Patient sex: M
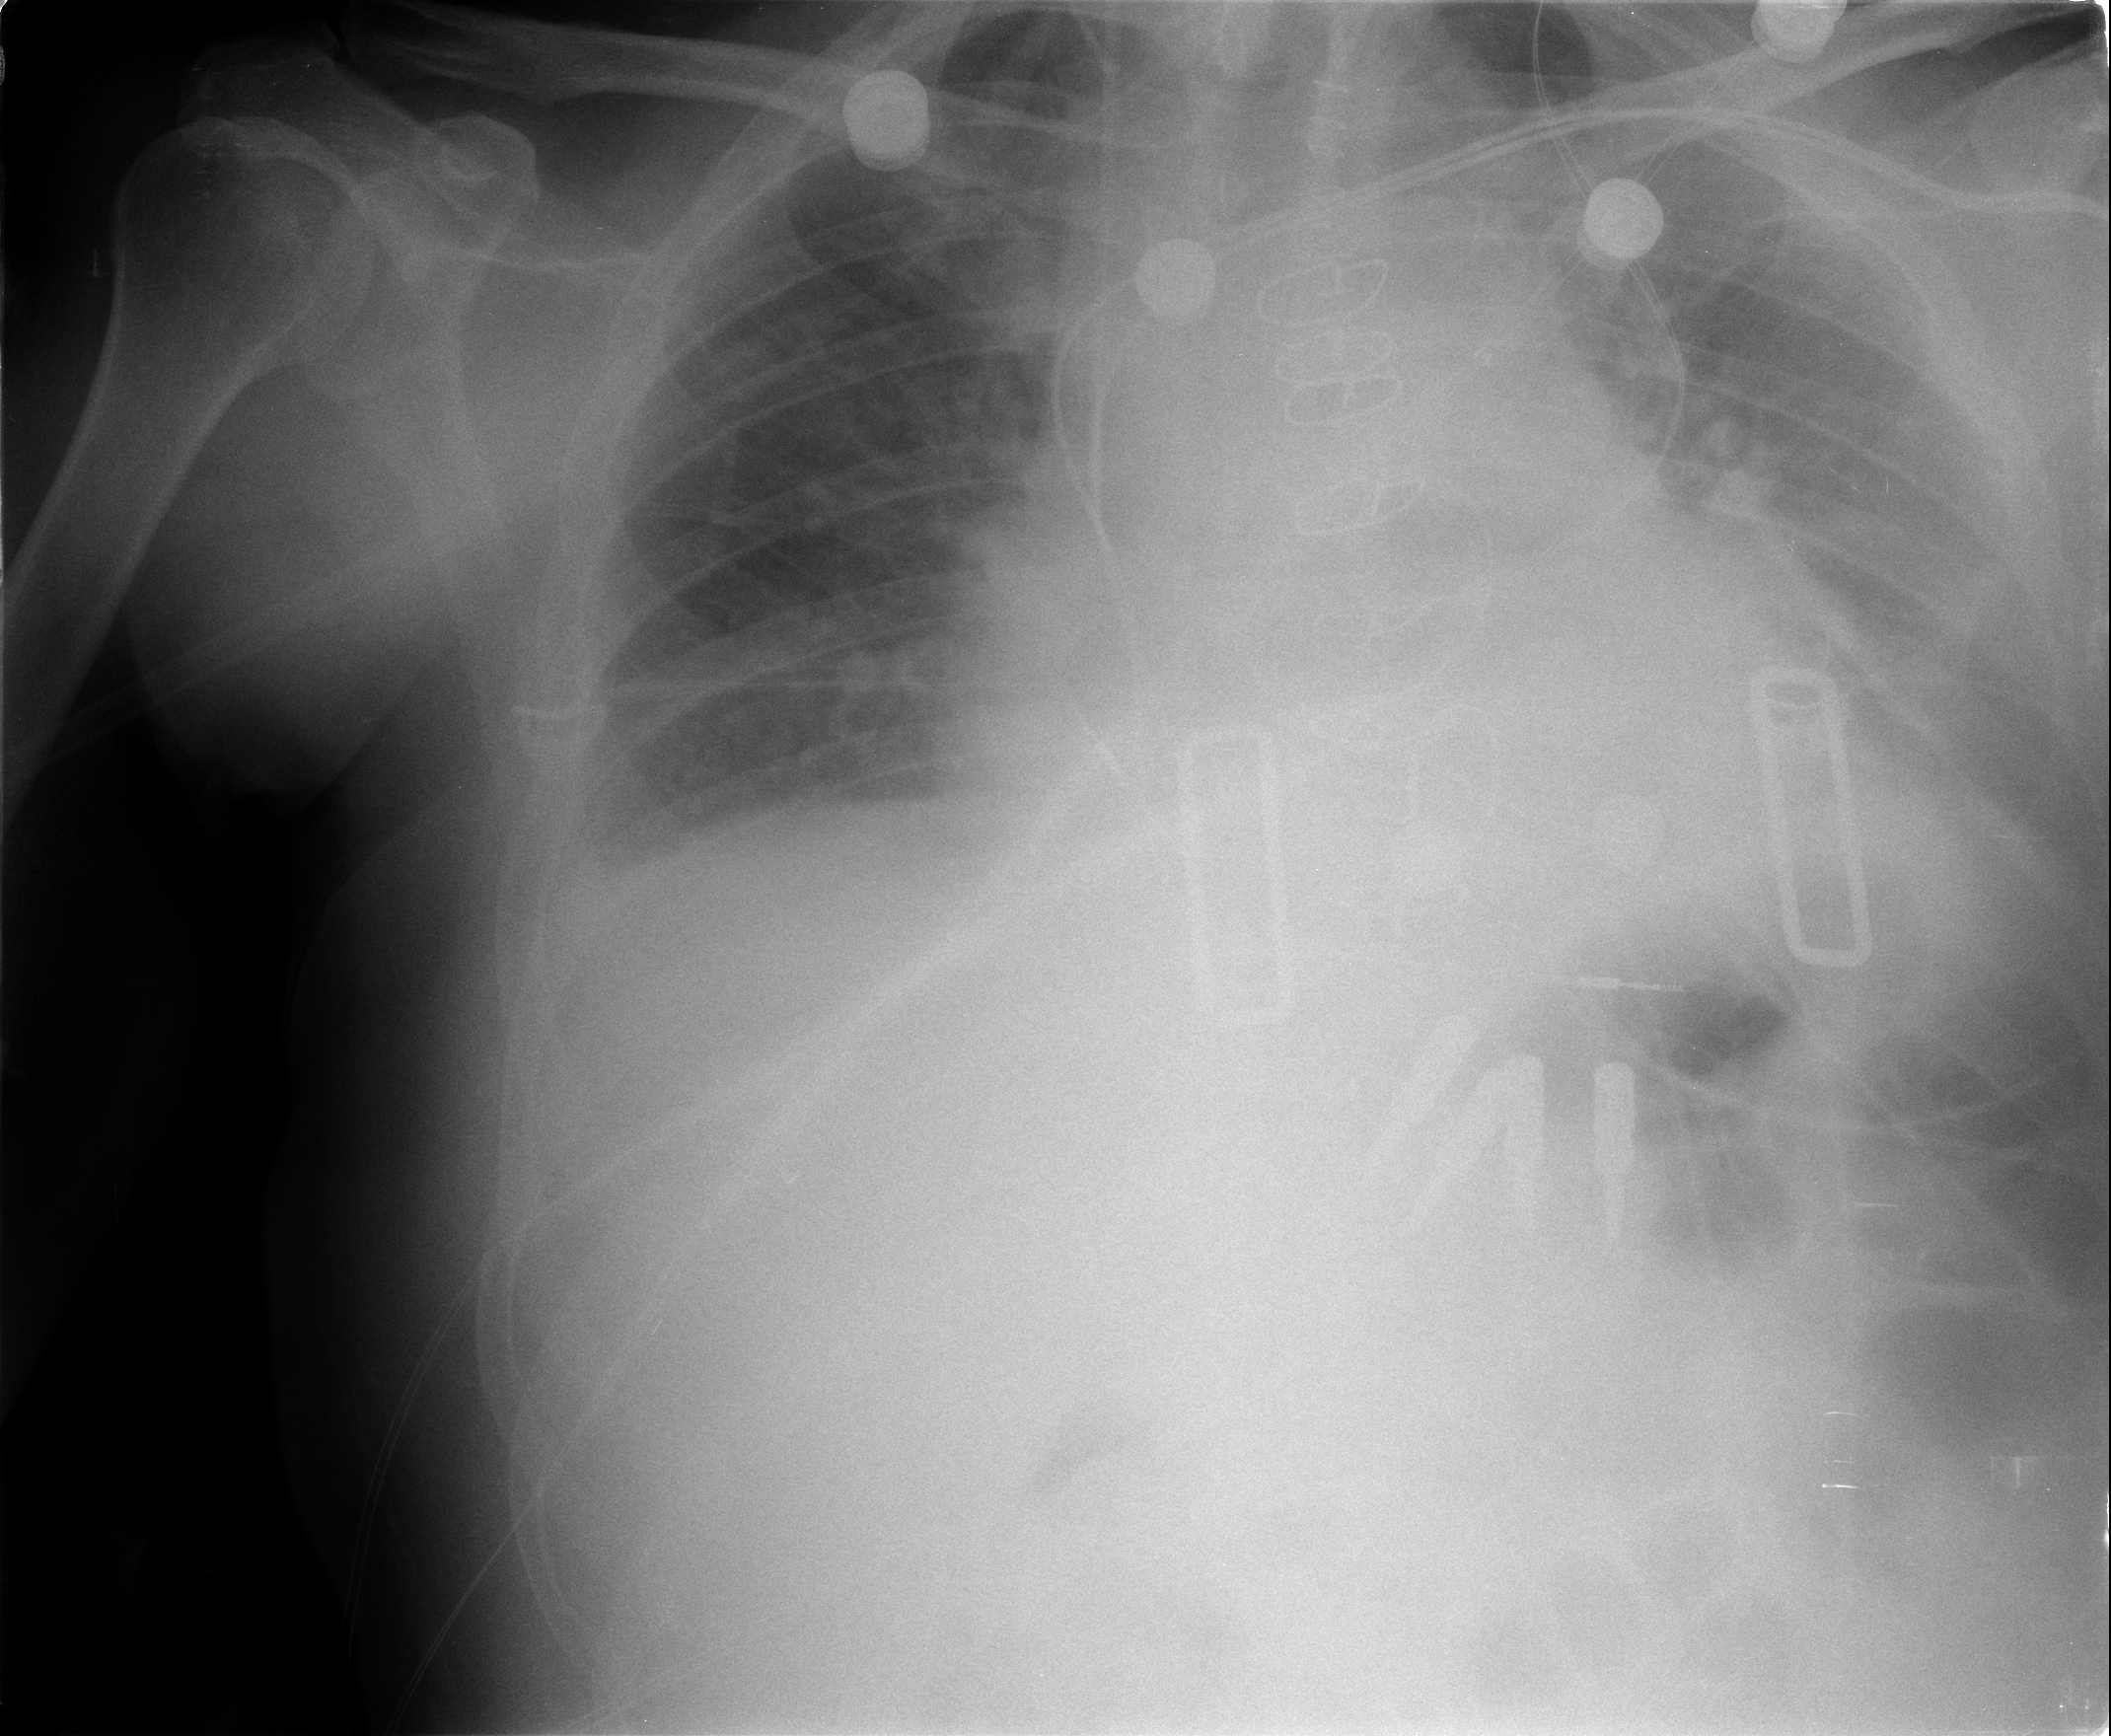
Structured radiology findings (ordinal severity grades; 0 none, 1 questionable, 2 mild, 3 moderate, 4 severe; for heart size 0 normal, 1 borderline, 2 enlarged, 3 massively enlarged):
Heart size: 2
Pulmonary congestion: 2
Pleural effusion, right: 1
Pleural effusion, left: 2
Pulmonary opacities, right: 0
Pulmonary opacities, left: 0
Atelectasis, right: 2
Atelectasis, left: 2